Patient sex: M
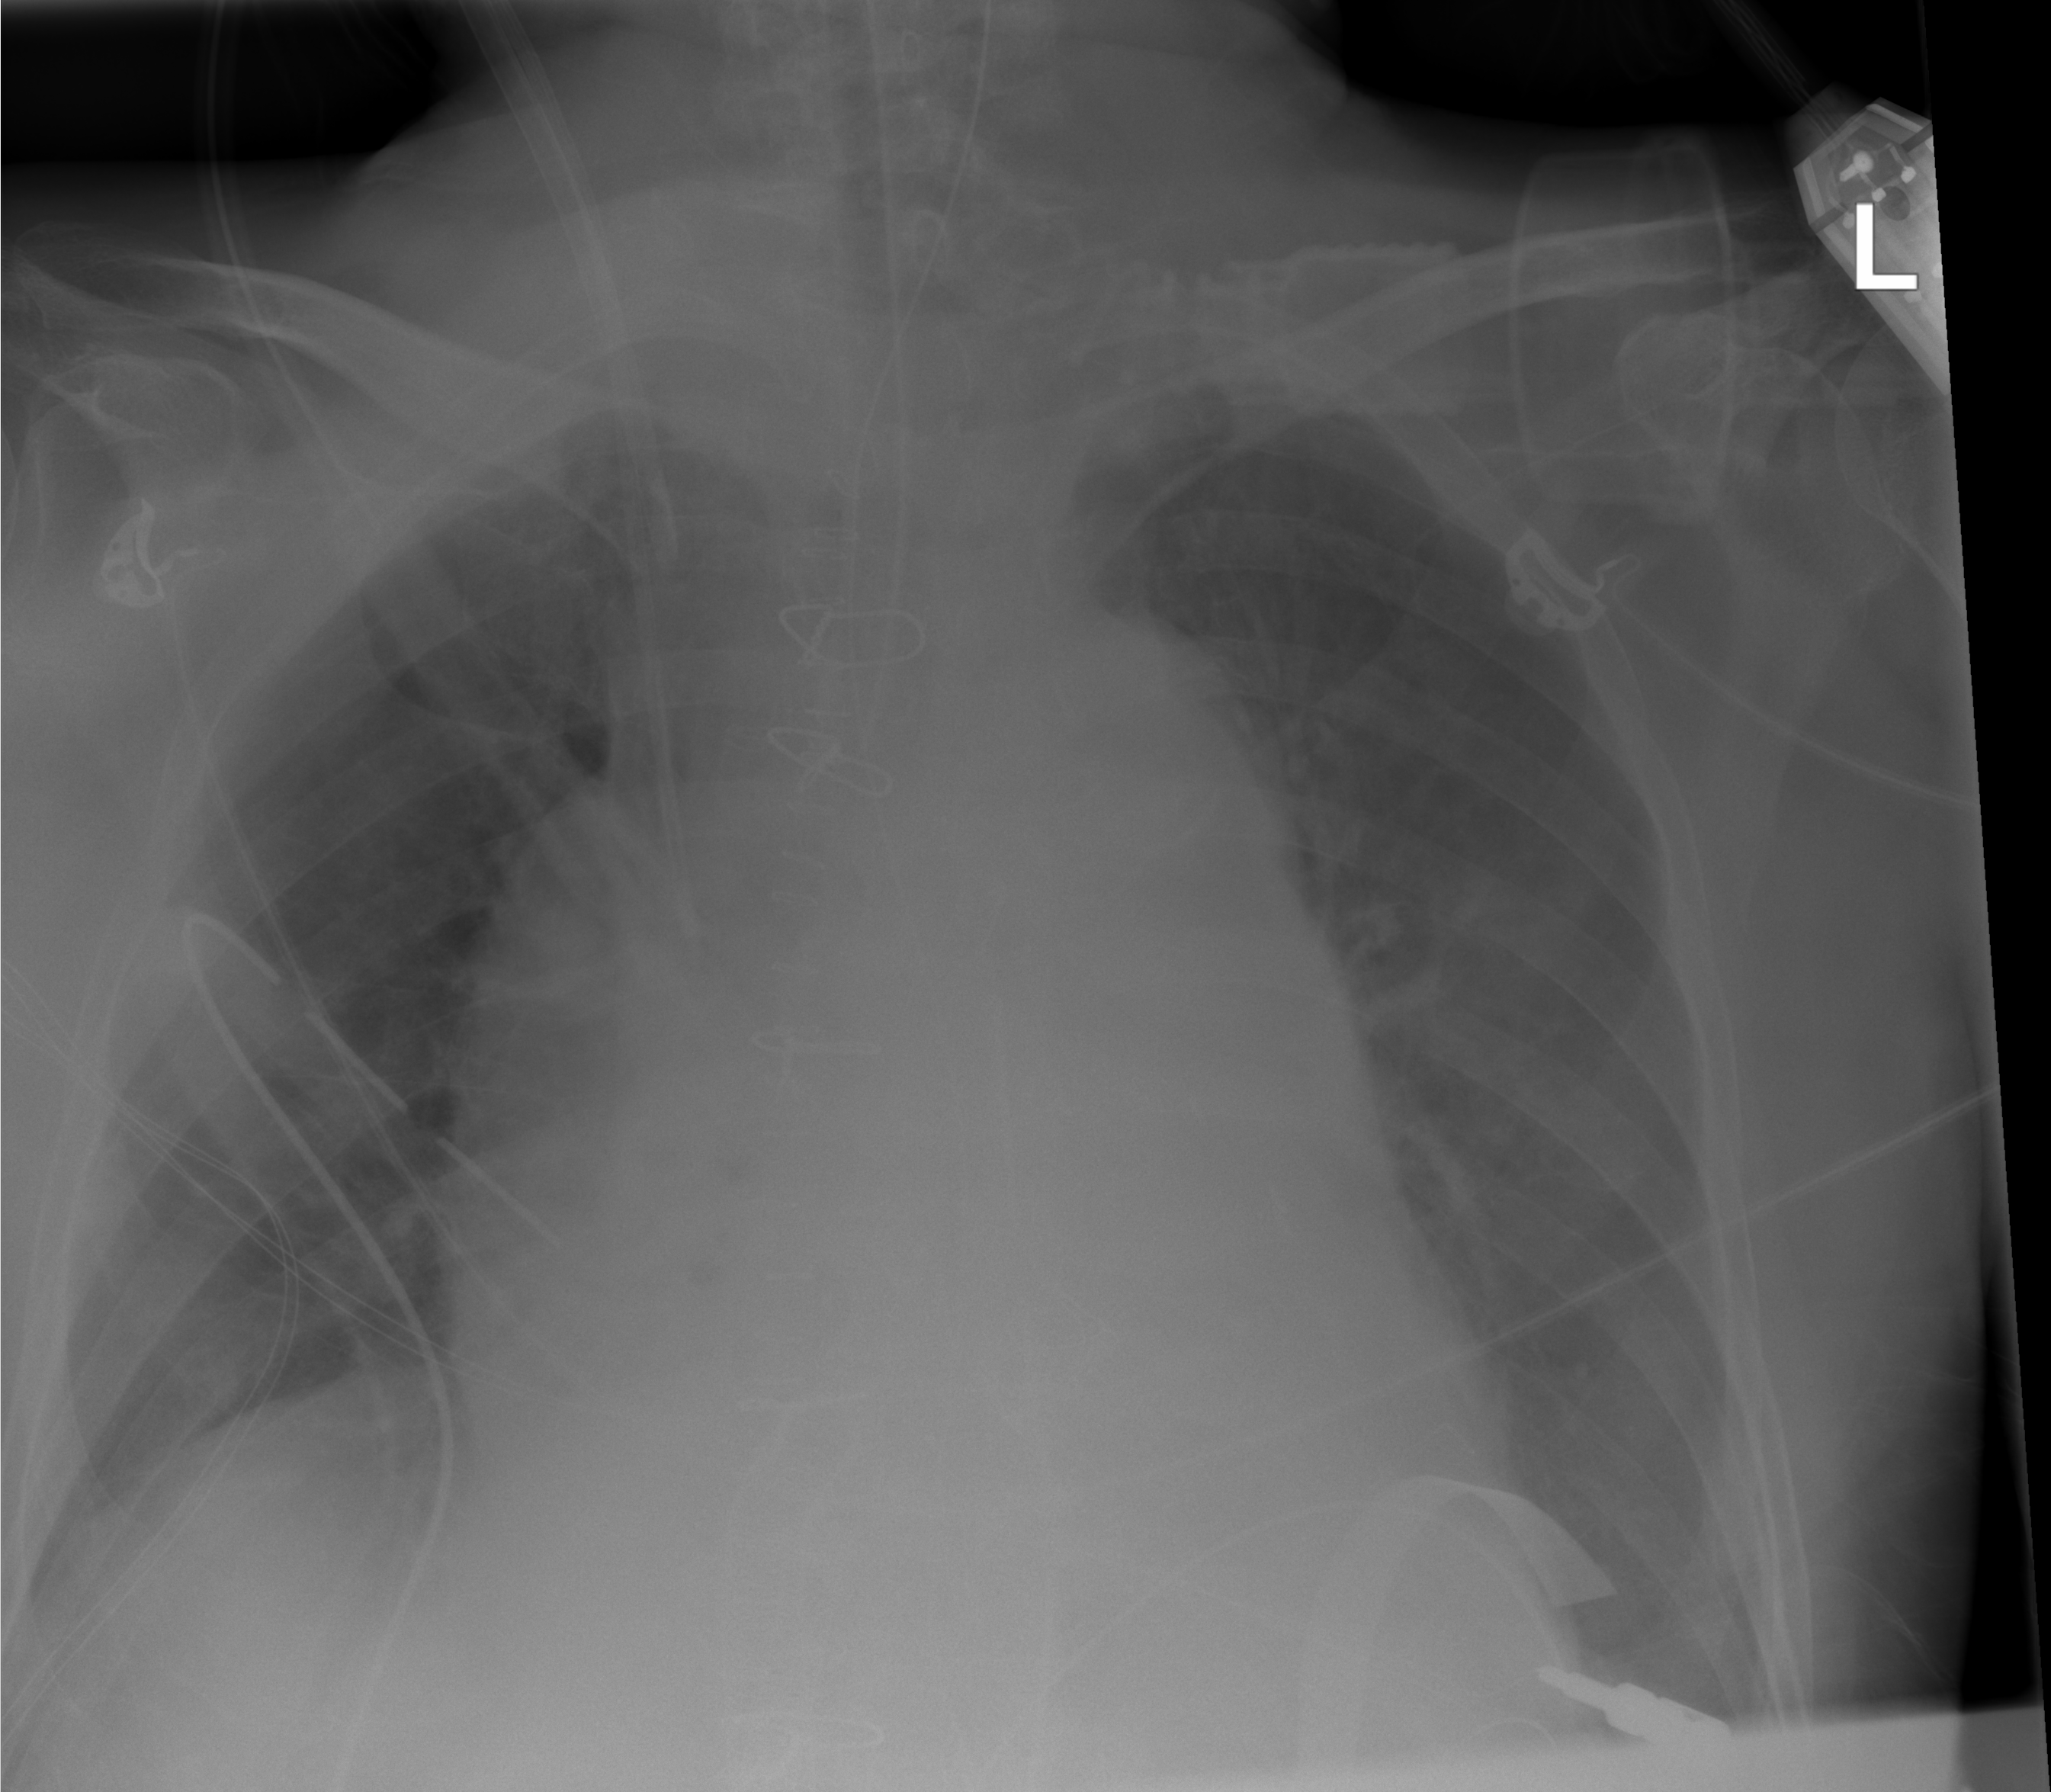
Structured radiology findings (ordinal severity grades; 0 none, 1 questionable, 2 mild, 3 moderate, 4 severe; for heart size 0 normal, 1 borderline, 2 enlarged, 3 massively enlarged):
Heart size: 2
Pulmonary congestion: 1
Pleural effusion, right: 0
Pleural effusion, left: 0
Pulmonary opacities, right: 0
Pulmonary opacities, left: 0
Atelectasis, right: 0
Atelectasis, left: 0